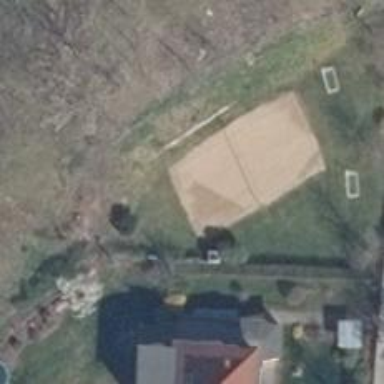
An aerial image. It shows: Volleyball court on leisure land pitch.